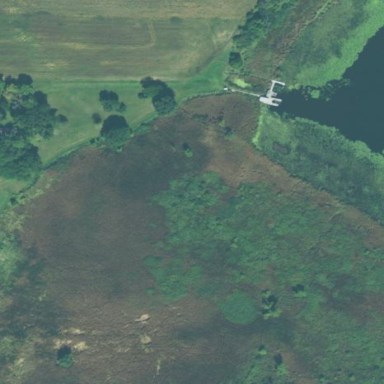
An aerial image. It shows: Marshy wetland area.